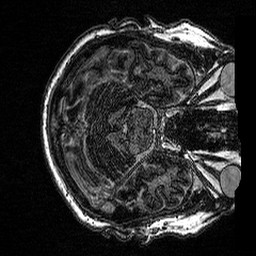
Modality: MP2RAGE
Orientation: axial
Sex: male
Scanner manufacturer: siemens
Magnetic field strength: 3 T
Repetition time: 5 s
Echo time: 0.00292 s